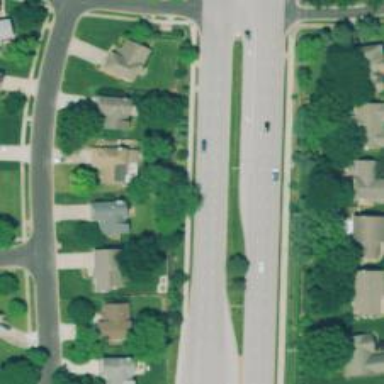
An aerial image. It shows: Road with dash markings.